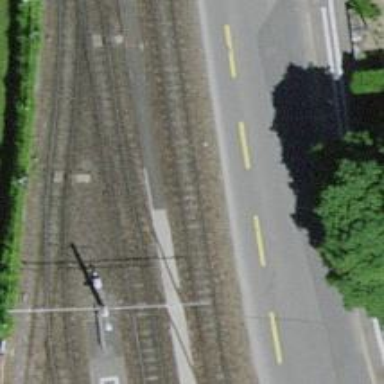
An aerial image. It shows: Narrow-gauge railway siding with electrified contact lines. It consists of one track.